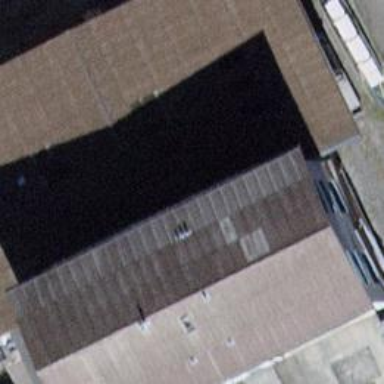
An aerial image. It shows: Industrial building.